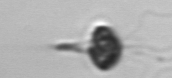
Label: Euglena